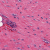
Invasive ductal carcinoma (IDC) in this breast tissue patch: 0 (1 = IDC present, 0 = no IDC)